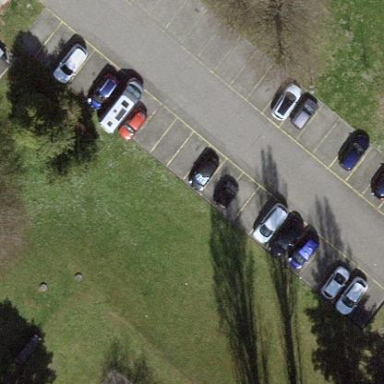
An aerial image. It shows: Parking area with surface.